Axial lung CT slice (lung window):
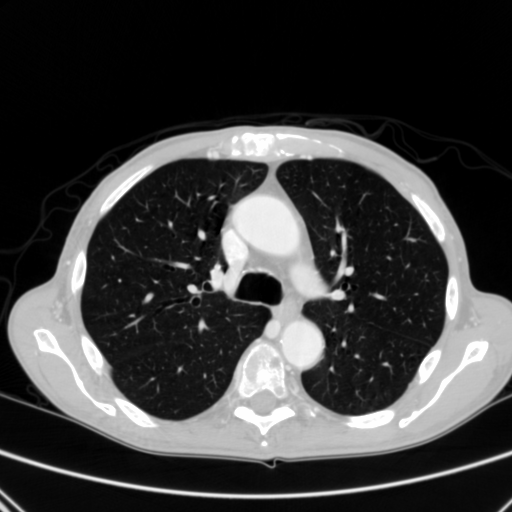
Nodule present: yes
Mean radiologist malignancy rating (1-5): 2